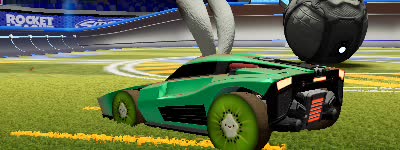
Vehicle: breakout